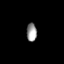
Tissue: prostate
Cell type: Fibroblasts
Senescence score: 0.6869
Nuclear area (px): 182
Mean DAPI intensity: 154.396